Question: For a device that monitors the mass change in function of time, we would like to calculate the slope of the linear part of the data.
The example shown below is produced by reading a dataframe produced by the device.
'''
import pandas as pd
import matplotlib.pyplot as plt
#Find DataFrame
df = pd.read_table("raw_data.csv", sep =";", skiprows = 11, decimal = ",")
# Plot figures
plt.figure()
plt.plot(df["Time(s)"], df["Mass(g)"], label = "Raw Data")
plt.axvspan(2, 17, color="b", alpha=0.2)
plt.xlabel("Time (s)")
plt.ylabel("Mass (g)")
plt.legend(loc=0)
plt.axis([0, None, 0, None])
plt.show()
'''

Is it possible to fit the linear part in this curve (roughly the highlighted part) and calculate the slope of it?
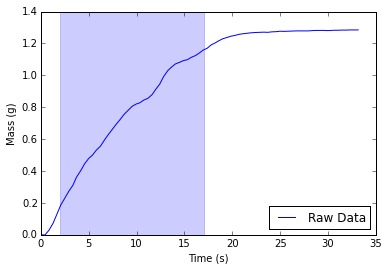
Answer: Use :
'''
df_sampled = df[:max_value] #select the points you want to keep
m, p = numpy.polyfit(df_sampled.index, df_sampled, deg=1)
'''
The function returns the and the of your linear regression.